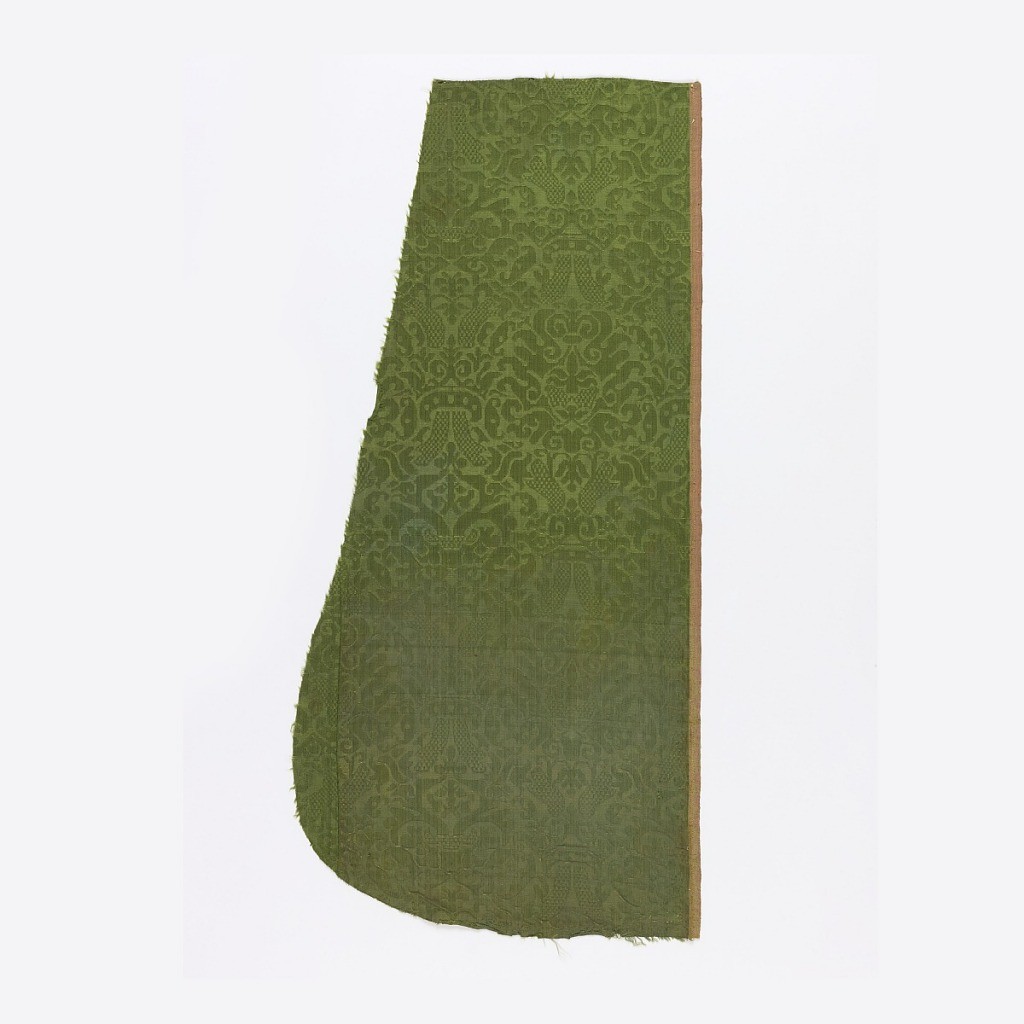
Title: Fragments
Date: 17th century
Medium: silk Technique: 4&1 satin damask
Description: fragments from a chasuble.
Palmette shapes within checkerboard strapwork in green.